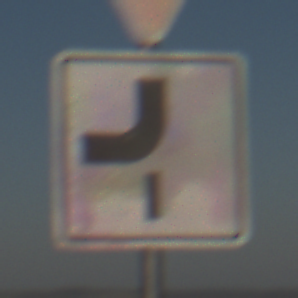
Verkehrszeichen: VerlaufVorfahrtsstrasse7
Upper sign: VorfahrtGewaehren
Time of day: MorningAfternoon
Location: Outdoor (Nature)
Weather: Clear
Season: Winter
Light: Natural